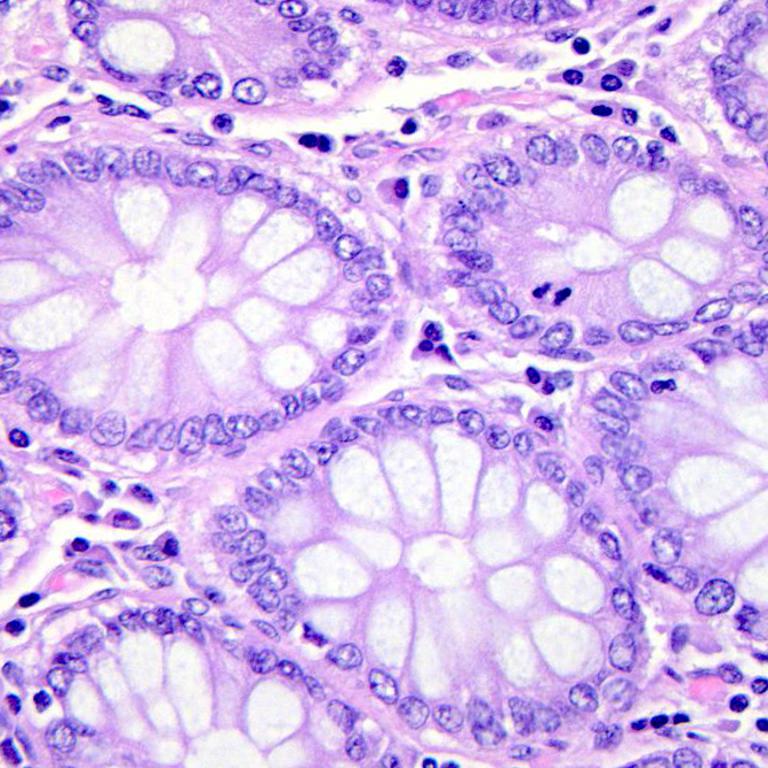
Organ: colon
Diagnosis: benign